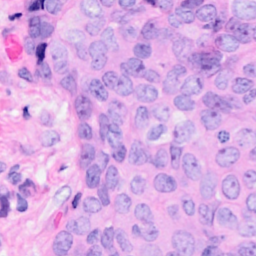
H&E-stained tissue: Breast